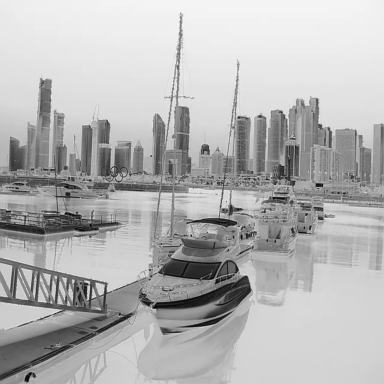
There are eight objects shown in the infrared image, including six canoes, and two sailboats.